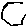
Label: hexagon